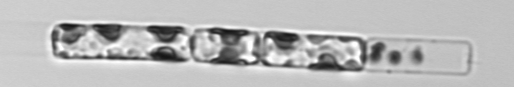
Label: Guinardia_delicatula_TAG_internal_parasite